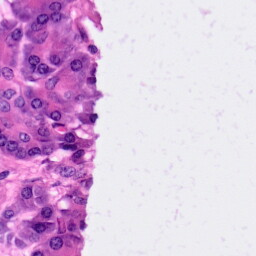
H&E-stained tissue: Pancreatic